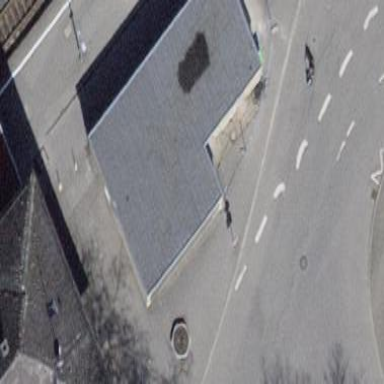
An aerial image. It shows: Shelter for public transport.